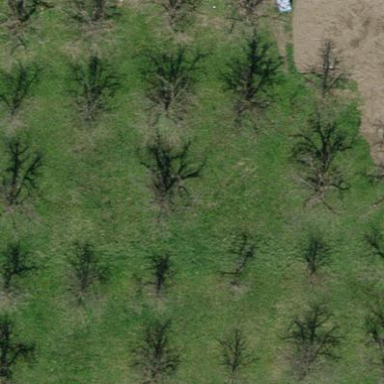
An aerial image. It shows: Orchard.